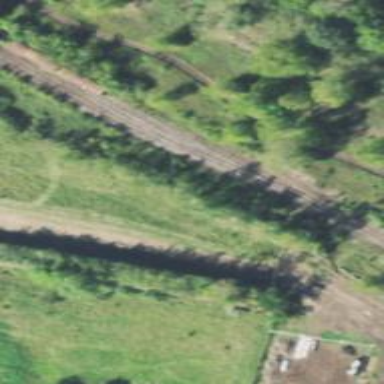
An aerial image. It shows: Disused railway siding.